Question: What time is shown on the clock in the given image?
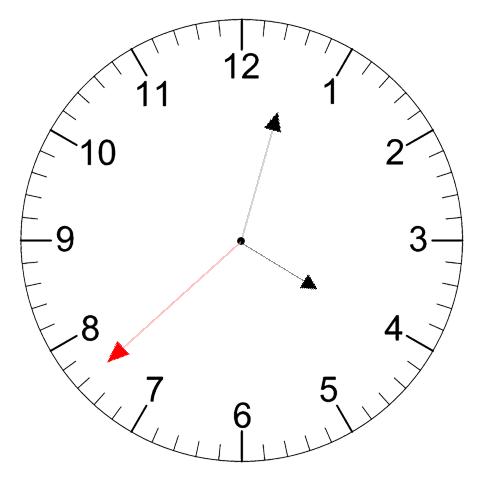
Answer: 04:02:38